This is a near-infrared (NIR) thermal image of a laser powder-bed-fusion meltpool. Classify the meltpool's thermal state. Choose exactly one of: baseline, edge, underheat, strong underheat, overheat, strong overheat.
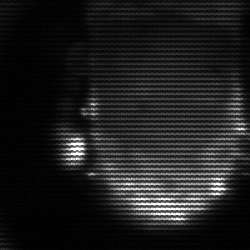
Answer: baseline